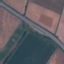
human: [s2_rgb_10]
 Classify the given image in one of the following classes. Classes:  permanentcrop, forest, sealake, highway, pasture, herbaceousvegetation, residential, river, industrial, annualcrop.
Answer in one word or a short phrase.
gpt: Highway